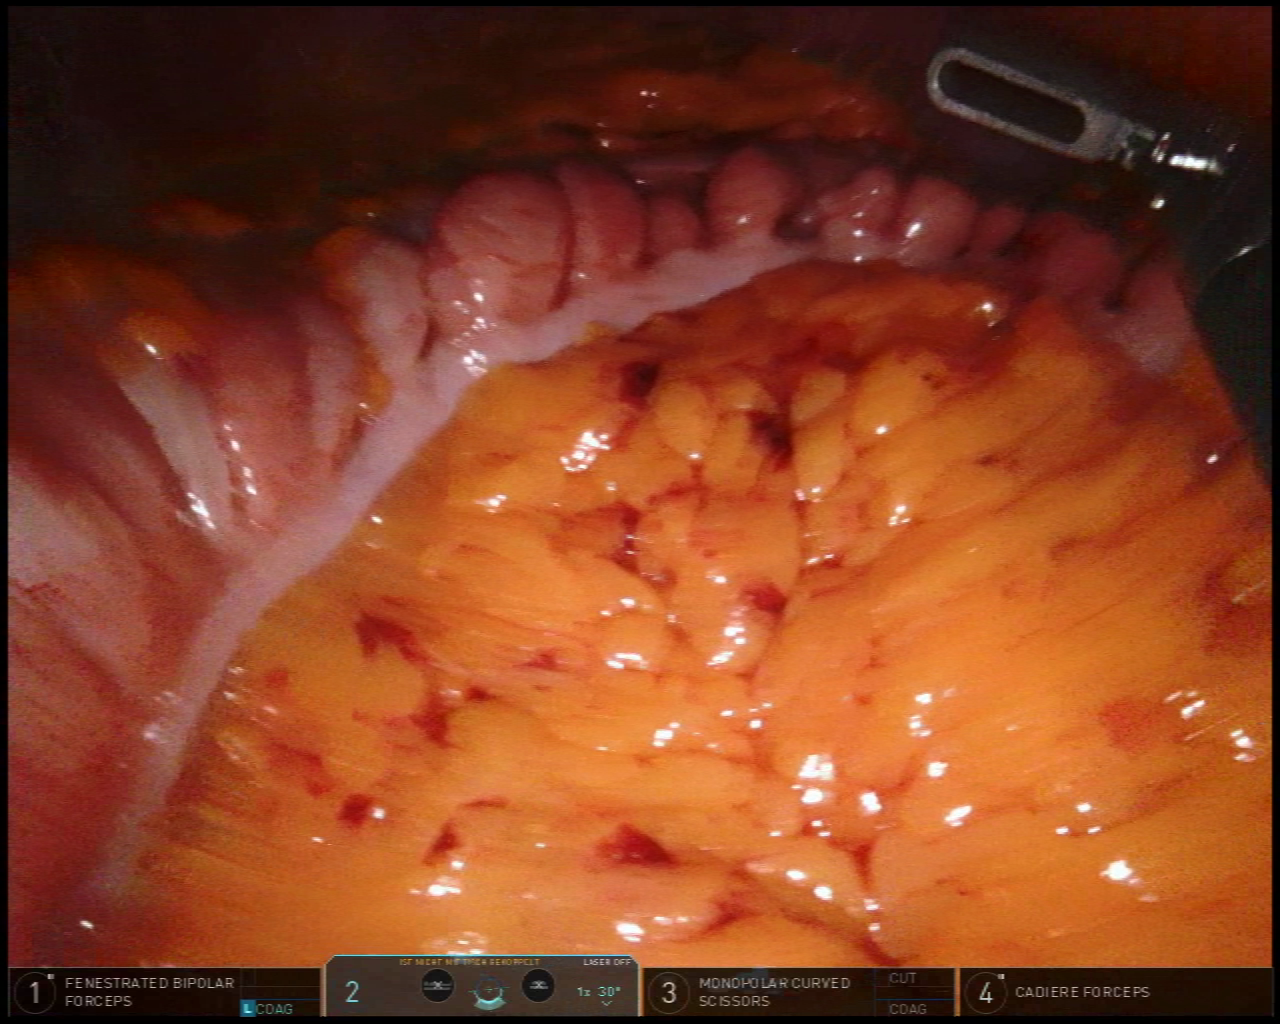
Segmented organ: colon
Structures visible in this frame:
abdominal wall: no
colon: yes
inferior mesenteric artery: no
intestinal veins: no
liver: no
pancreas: no
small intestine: no
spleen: no
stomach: no
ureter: no
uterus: no
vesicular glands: no